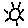
Label: sun